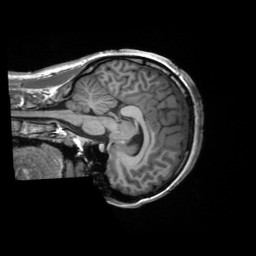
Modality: T1w
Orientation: sagittal
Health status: healthy
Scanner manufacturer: siemens
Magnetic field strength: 3 T
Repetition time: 2.3 s
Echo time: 0.00228 s